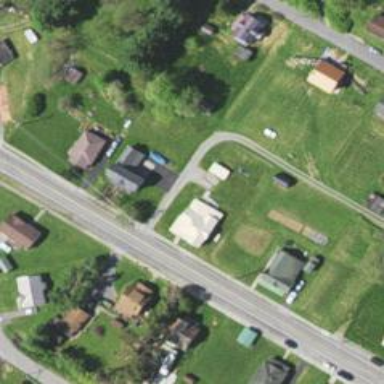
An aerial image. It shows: Alley classified as service road.